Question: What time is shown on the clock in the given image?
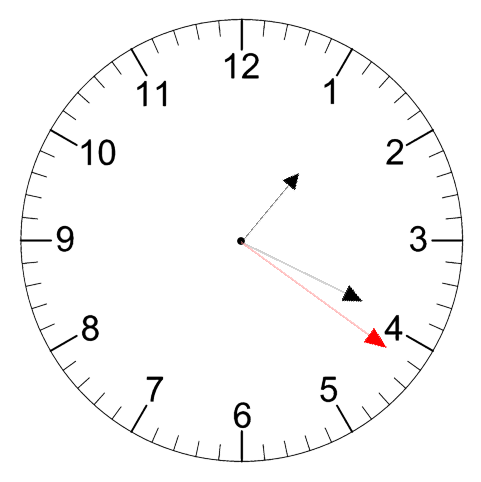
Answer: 01:19:21